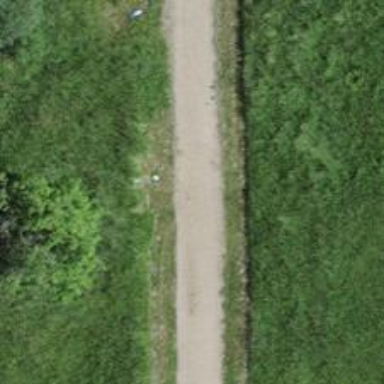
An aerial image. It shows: Unpaved footway.